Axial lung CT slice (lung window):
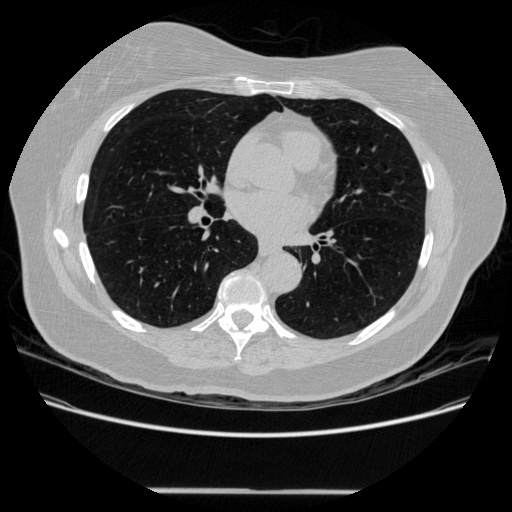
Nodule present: no